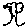
Label: tree